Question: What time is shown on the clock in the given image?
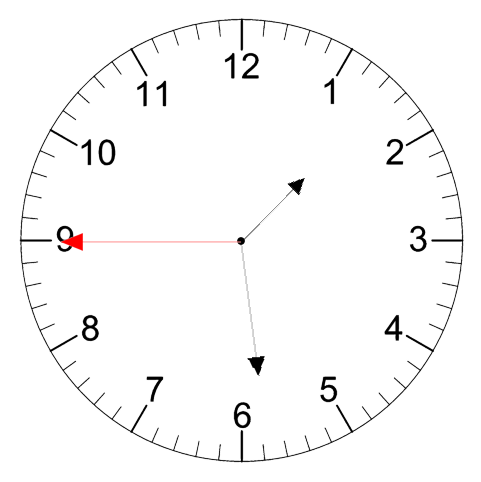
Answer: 01:28:45